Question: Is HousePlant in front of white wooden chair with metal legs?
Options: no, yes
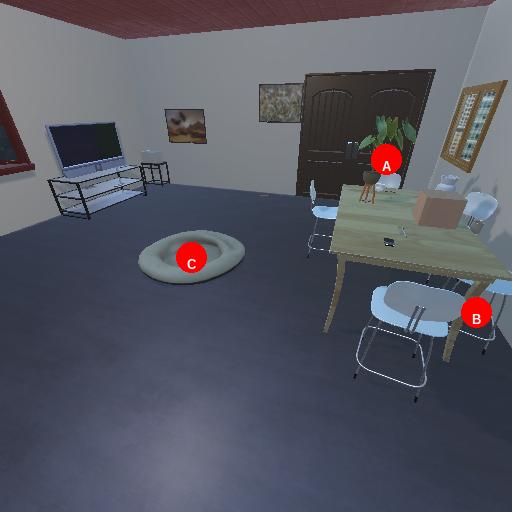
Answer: no